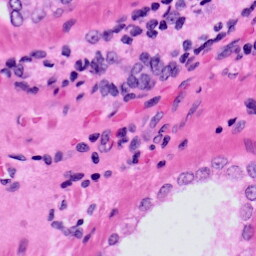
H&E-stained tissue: Prostate